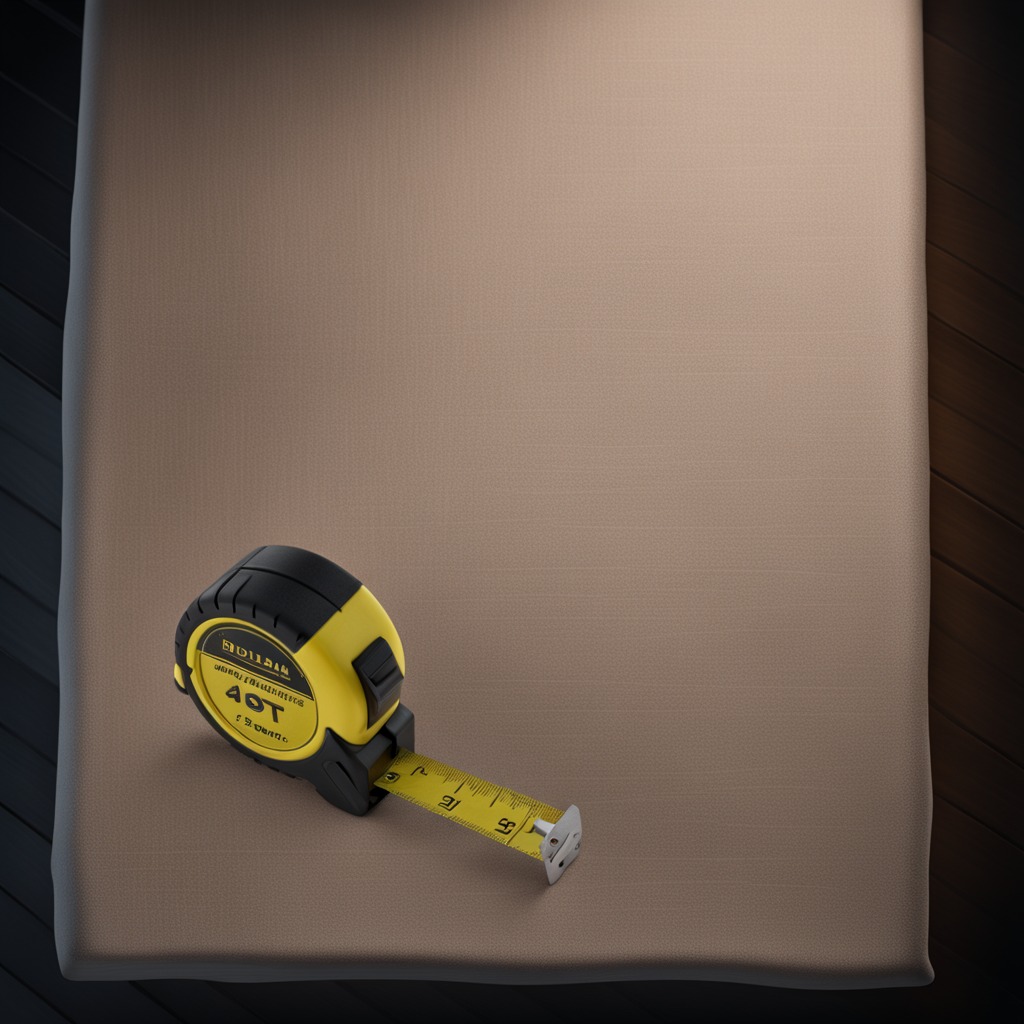
A measuring tape is lying on a wooden table.